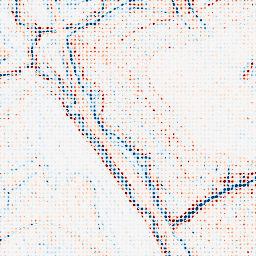
Category: edge_preserving
Decomposition family: bilateral
Decomposition parameters: d: 9
sigma_color: 100
sigma_space: 25
Upsampling method: sinc_hamming
Upsampling parameters: scale: 8
kernel_size: 4
Upsampling scale: 8